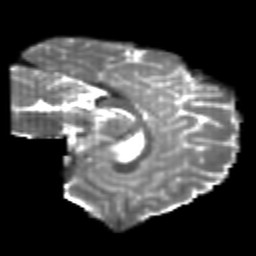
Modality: T2w
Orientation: sagittal
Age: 22
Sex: female
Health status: healthy
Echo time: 0.074 s